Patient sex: F
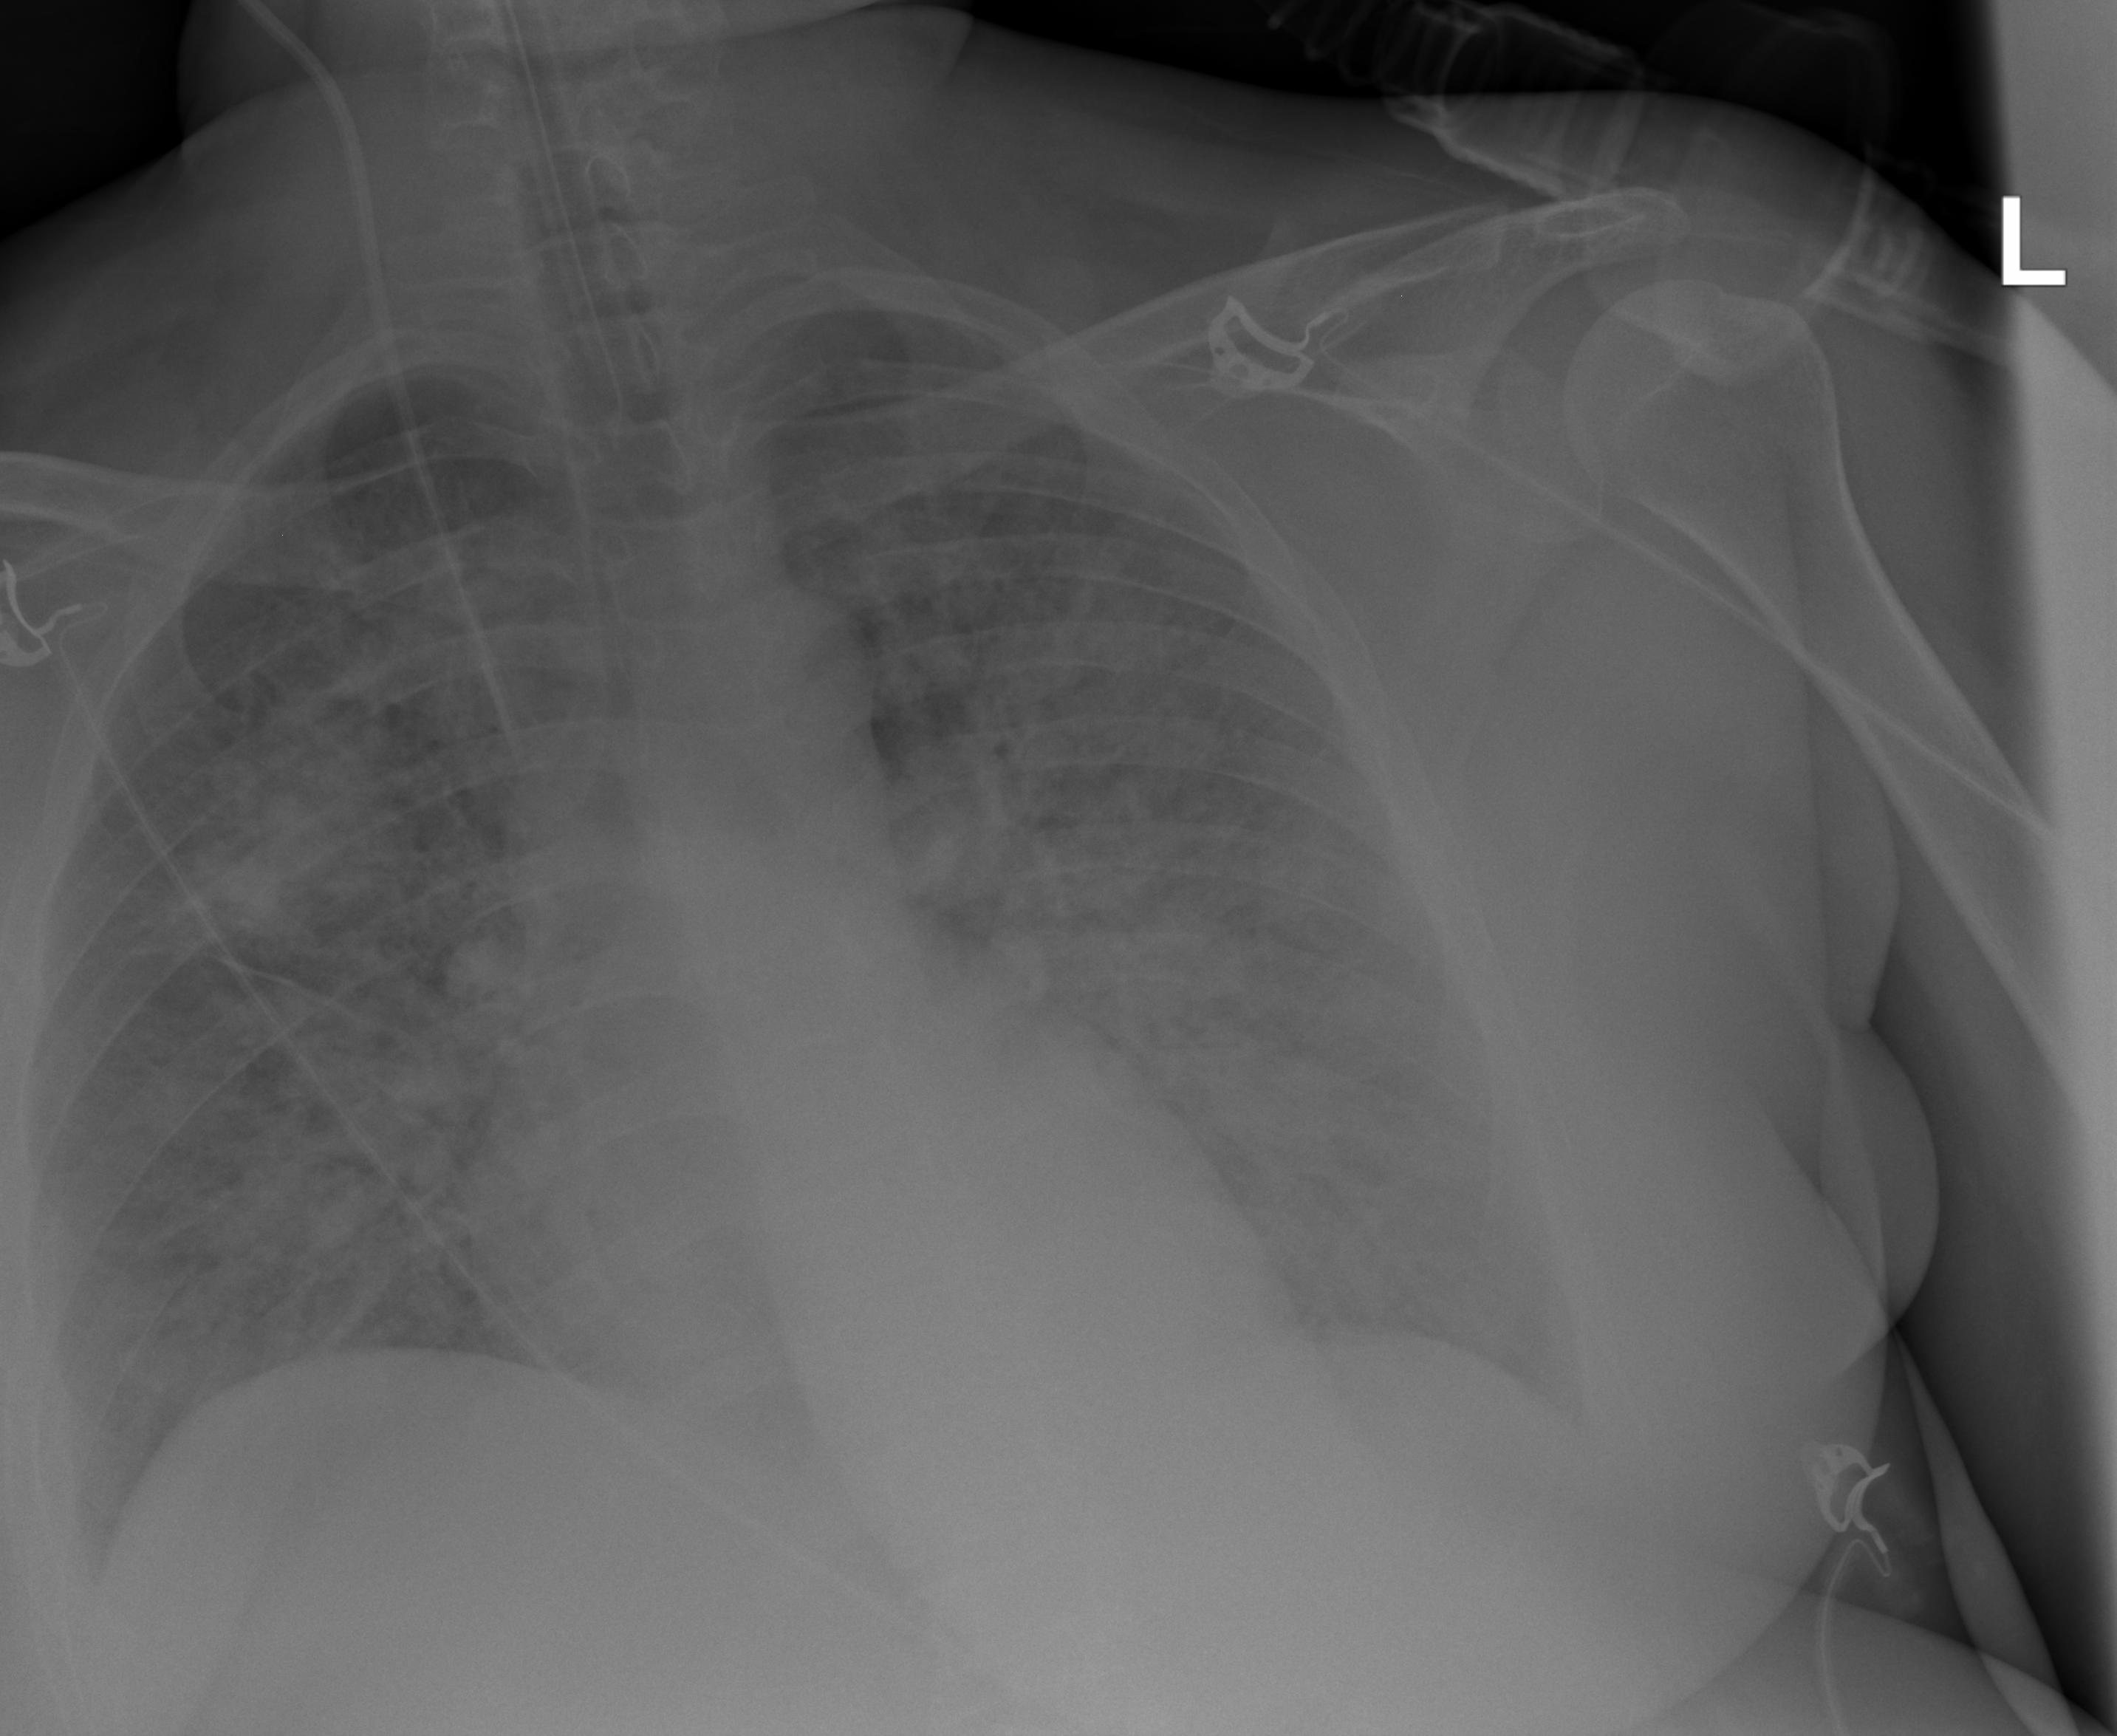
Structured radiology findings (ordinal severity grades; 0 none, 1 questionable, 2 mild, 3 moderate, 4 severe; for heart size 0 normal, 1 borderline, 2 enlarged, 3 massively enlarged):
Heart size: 0
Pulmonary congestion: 4
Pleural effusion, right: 2
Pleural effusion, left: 2
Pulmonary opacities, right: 3
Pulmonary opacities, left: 3
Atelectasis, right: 2
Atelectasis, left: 2